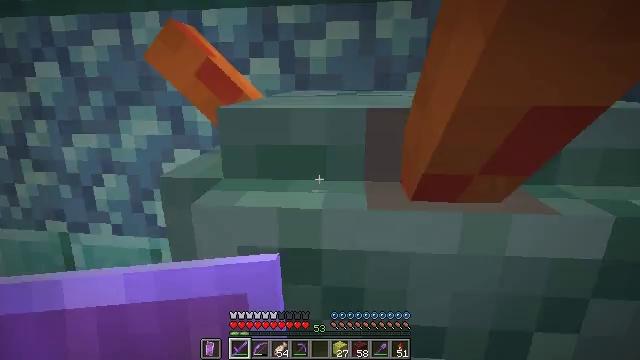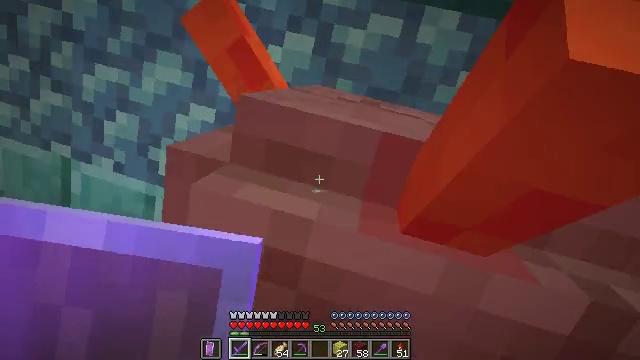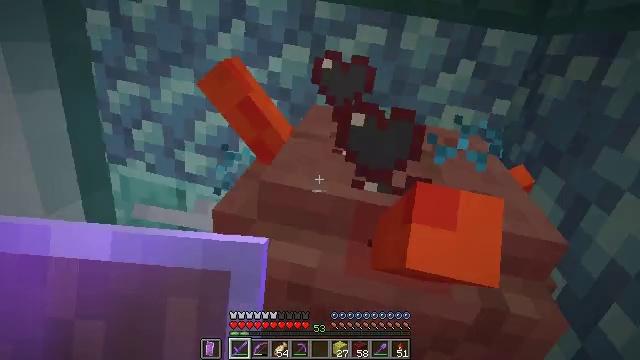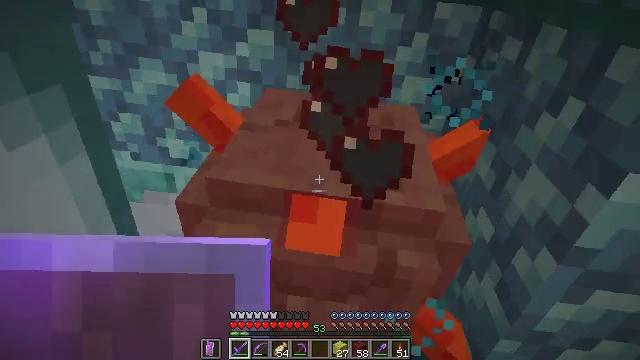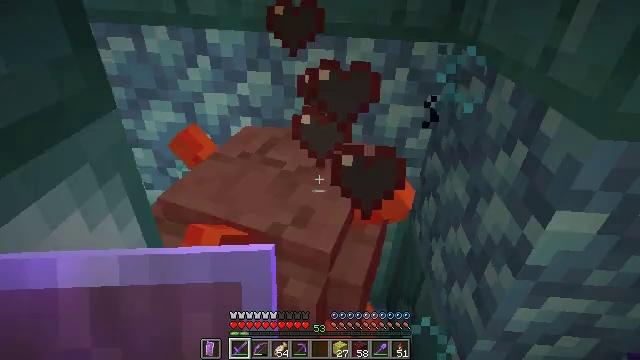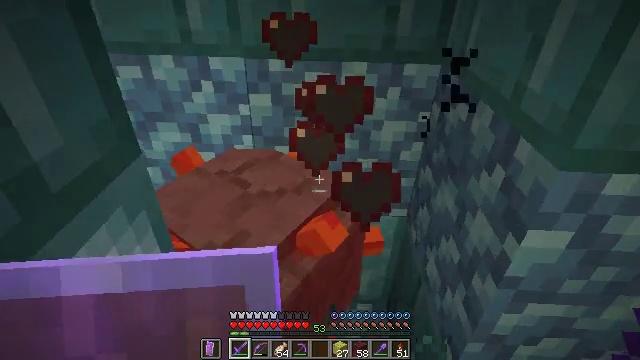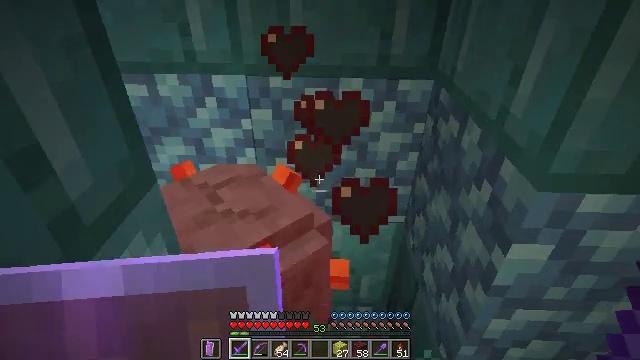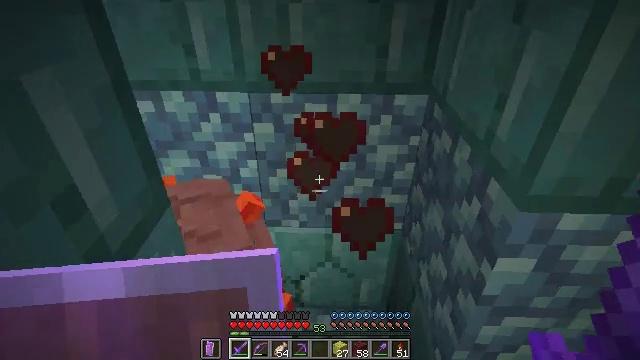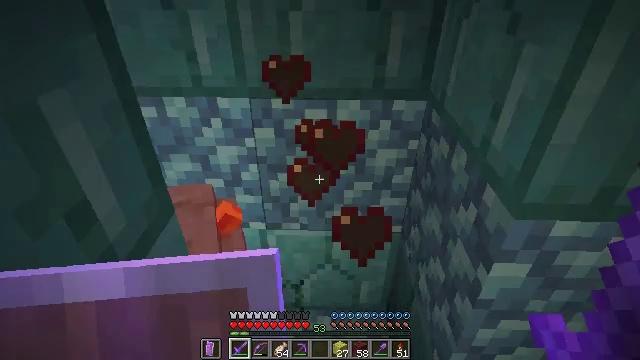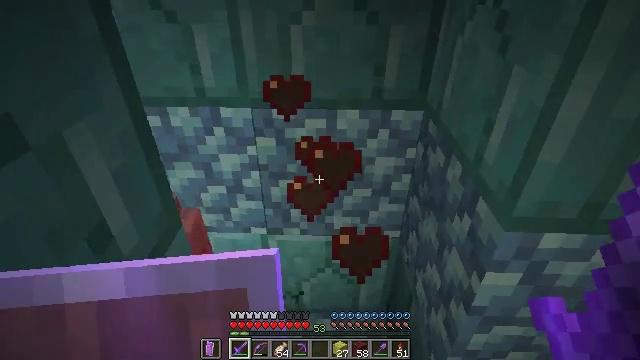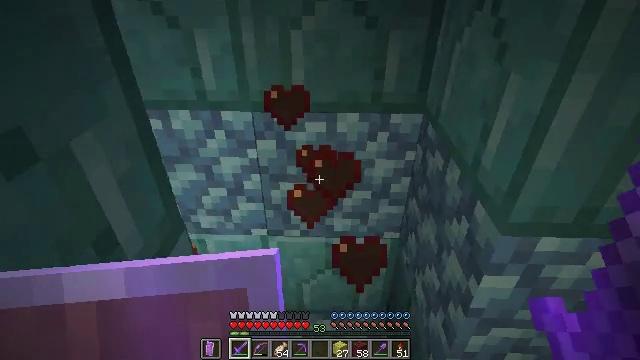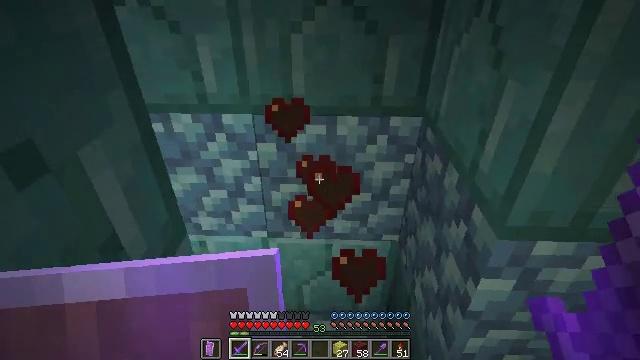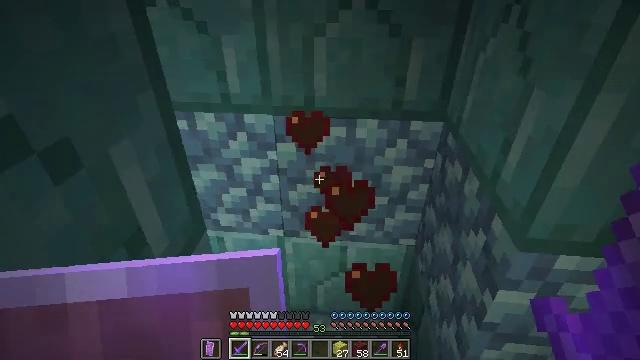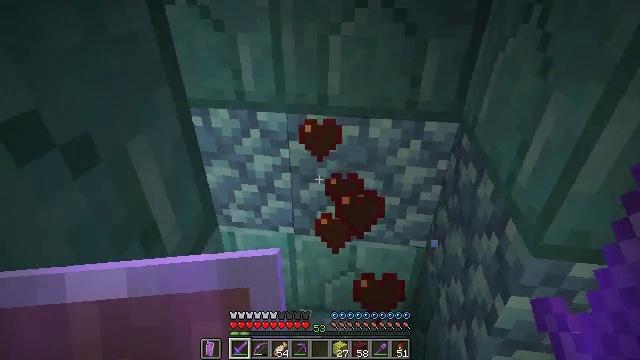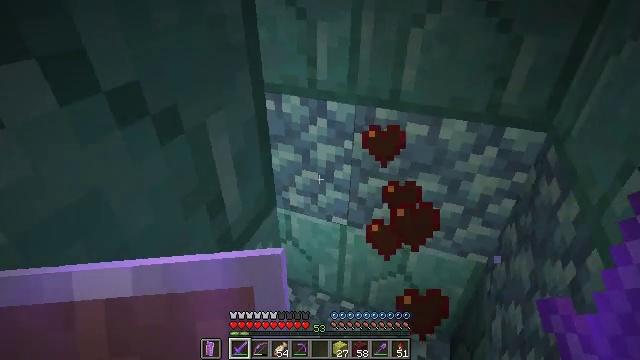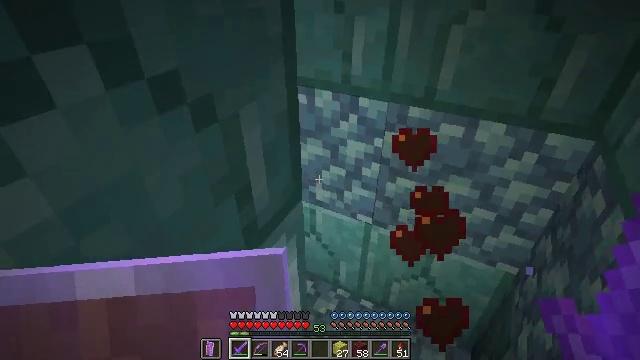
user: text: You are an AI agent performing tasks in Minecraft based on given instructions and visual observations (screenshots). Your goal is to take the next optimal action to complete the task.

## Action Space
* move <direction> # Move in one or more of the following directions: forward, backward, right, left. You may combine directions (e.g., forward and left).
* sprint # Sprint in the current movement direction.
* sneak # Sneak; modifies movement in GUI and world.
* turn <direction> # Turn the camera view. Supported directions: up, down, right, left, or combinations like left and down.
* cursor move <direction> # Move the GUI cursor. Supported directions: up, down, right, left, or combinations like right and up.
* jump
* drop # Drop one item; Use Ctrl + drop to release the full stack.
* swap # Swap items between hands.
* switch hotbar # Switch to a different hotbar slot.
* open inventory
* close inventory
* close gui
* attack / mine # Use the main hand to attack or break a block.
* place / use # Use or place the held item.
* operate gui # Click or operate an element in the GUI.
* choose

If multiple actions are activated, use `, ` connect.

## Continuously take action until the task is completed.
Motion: motion action
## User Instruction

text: Eliminate the guardian.
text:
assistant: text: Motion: turn down
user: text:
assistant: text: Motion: turn down
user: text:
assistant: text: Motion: turn right and down
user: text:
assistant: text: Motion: no_op
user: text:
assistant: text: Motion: no_op
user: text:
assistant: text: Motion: no_op
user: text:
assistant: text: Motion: no_op
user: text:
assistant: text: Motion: no_op
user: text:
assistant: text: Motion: no_op
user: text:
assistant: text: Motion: no_op
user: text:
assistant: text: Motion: no_op
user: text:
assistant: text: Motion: turn left
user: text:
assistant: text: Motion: turn left
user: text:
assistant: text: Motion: turn left and down
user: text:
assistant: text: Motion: turn left
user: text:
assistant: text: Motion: no_op
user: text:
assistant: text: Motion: no_op
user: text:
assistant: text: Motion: move forward
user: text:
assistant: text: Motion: move forward and move right
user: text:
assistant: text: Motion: move forward and move right, turn left
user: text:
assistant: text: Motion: move forward and move right, turn left
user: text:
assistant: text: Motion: move forward and move right, turn left
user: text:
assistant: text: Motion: move forward and move right, turn left
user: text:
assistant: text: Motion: move forward and move right, turn left
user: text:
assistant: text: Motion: move forward and move right, turn left
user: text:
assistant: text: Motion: move forward and move right, turn left
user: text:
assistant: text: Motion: move forward and move right, turn left
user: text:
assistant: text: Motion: move forward and move right, turn left
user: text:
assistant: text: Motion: move forward, turn left
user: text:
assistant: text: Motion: move forward